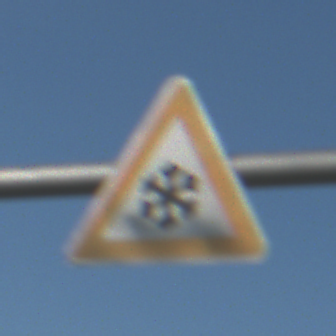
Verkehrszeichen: SchneeOderEisglaette
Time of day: MorningAfternoon
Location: Outdoor (Nature)
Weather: Clear
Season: Autumn
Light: Natural